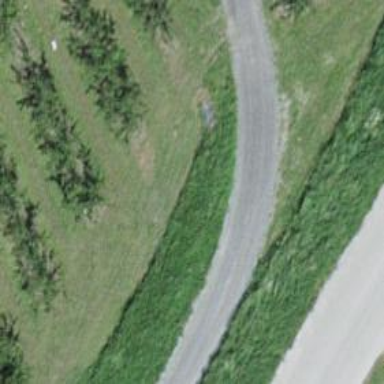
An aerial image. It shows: Compacted grade3 track.